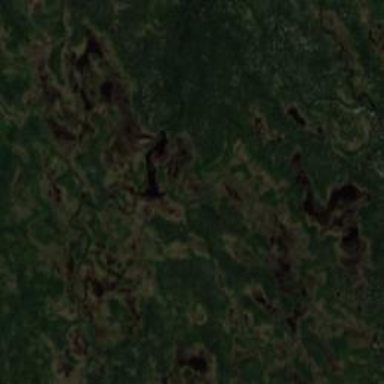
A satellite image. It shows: String bog wetland.